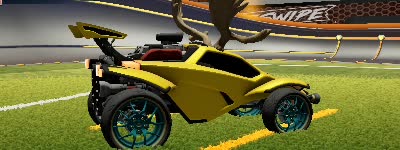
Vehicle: octane